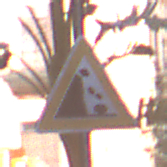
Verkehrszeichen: SteinschlagLinks
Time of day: MorningAfternoon
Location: Outdoor (Urban)
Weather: PartlyCloudy
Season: NotSpecified
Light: Natural